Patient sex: M
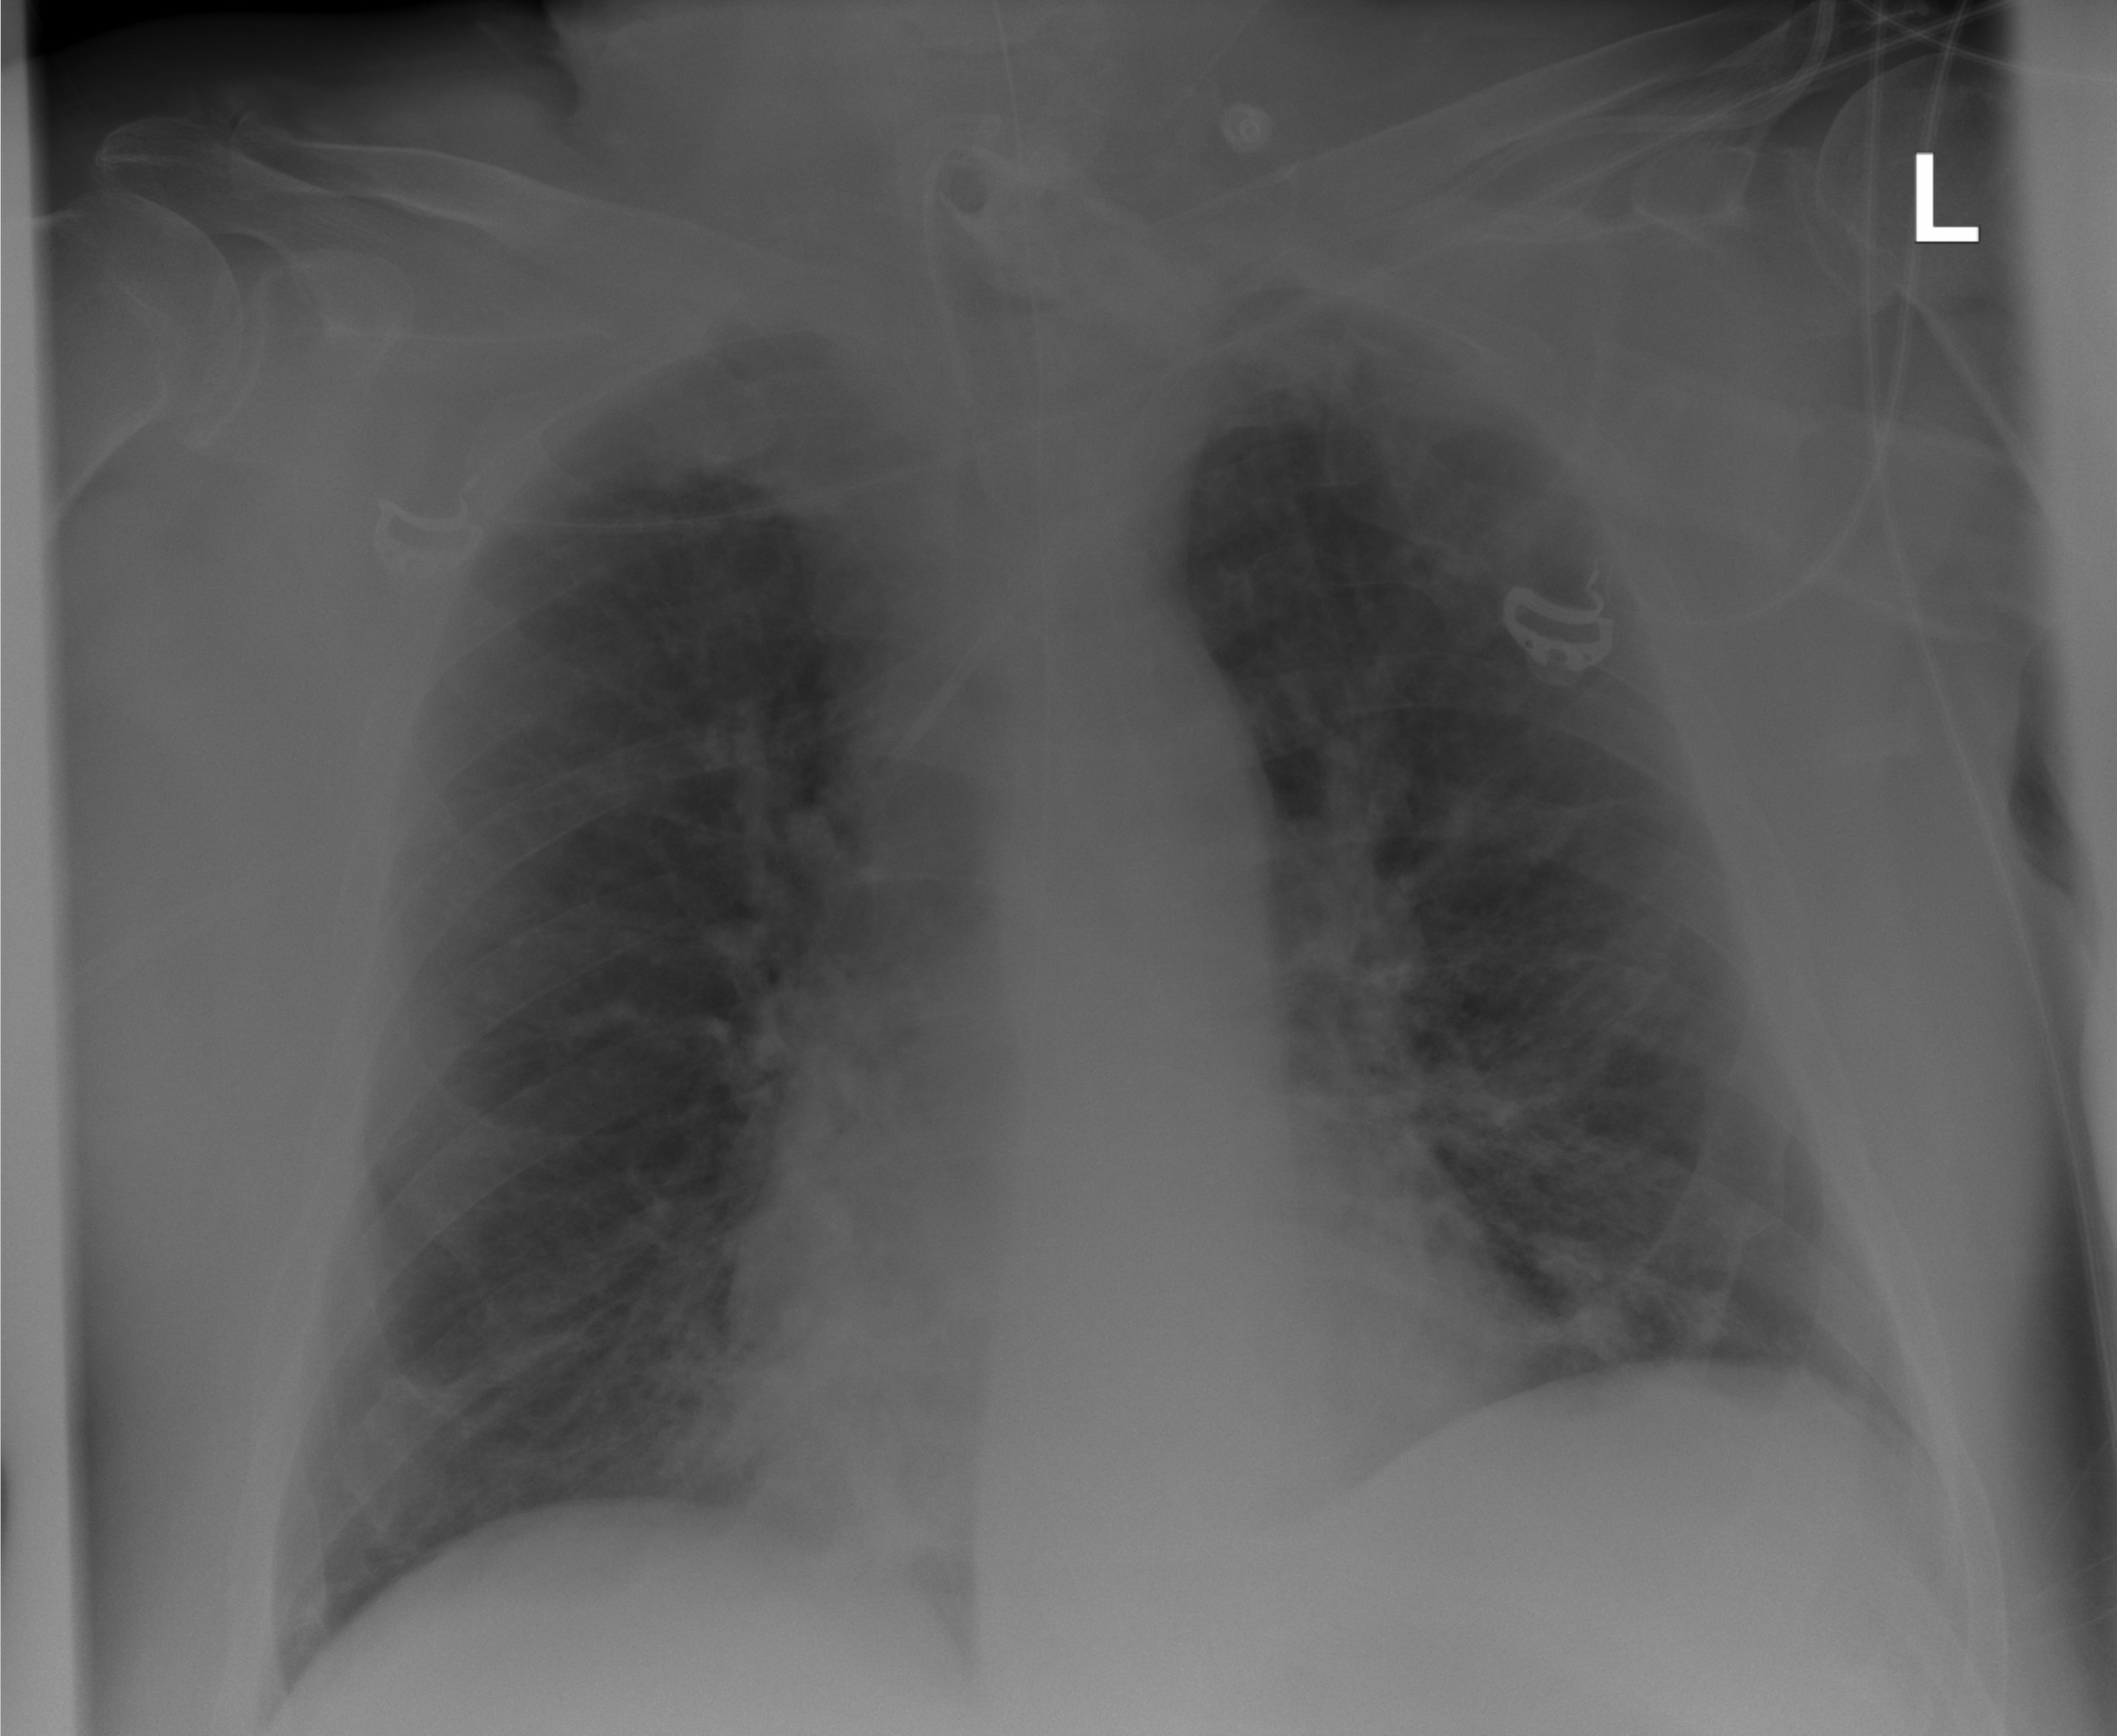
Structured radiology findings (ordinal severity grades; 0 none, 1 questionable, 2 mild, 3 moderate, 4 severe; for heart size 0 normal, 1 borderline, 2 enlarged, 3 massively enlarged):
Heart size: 0
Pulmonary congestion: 2
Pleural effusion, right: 0
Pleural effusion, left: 2
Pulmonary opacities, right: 2
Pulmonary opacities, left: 2
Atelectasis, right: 2
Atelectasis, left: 2